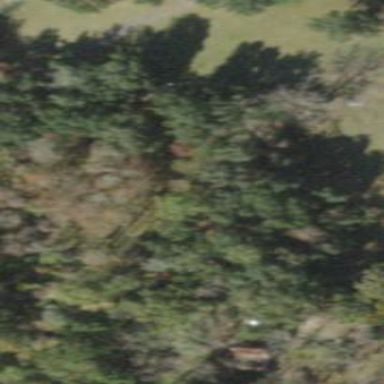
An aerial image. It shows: Mixed woodland area with various types of leaves.